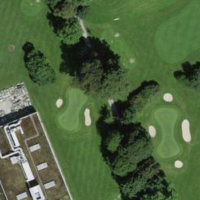
EUNIS habitat code: 53
Species observed at this site:
Prunus padus